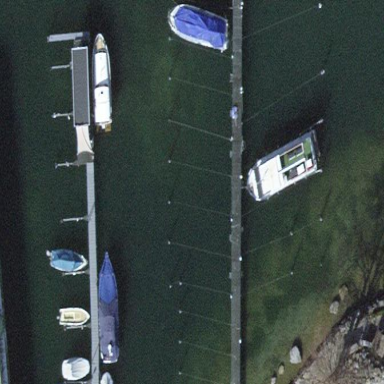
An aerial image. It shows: Man-made pier.